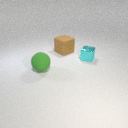
large green rubber sphere in front of large brown rubber cube